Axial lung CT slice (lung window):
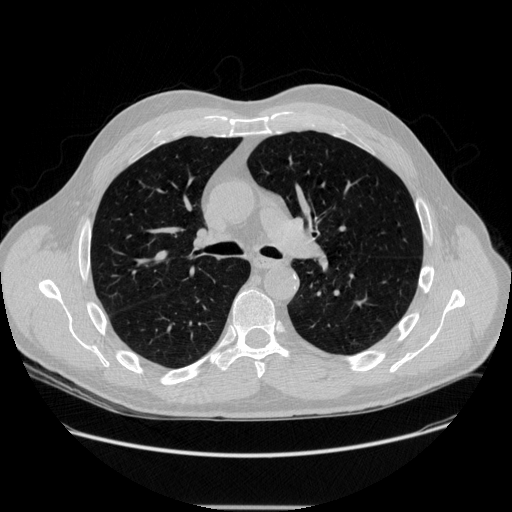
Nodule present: no